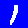
Digit: 1